Question: I was wondering how can I add dynamically buttons to layout from code. I don;t know how many buttons I will should add. This number will be random. I want to add them in this way:

Any ideas how can I do that dynamically in this way?
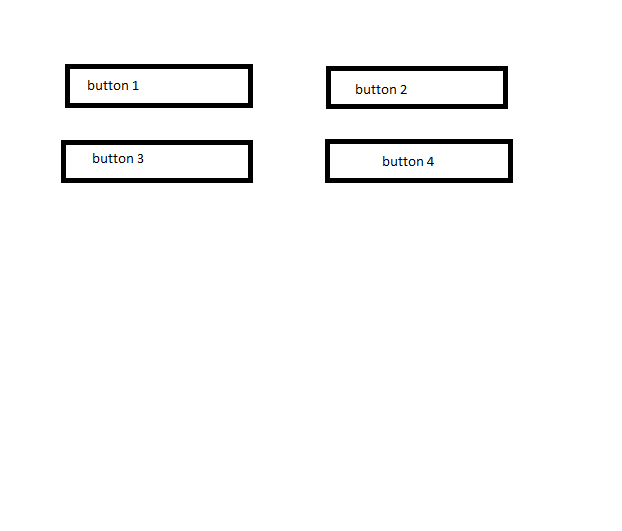
Answer: You can do it this way to add button:
'''
Button myButton = new Button(this);
myButton.setText("Button");
LinearLayout ll = (LinearLayout)findViewById(R.id.buttonlayout);
LayoutParams lp = new LayoutParams(LayoutParams.MATCH_PARENT, LayoutParams.WRAP_CONTENT);
ll.addView(myButton, lp);
Button myButton1 = new Button(this);
myButton1.setText("Button1");
ll.addView(myButton1, lp);
'''